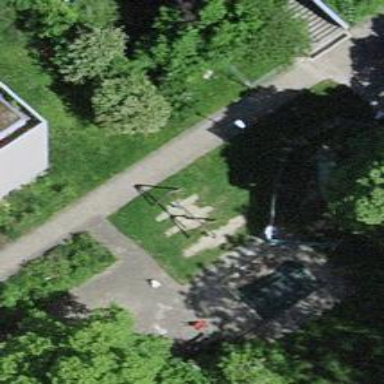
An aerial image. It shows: Playground area for leisure activities on the land.